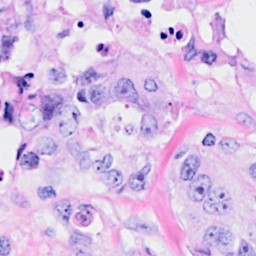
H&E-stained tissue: Breast